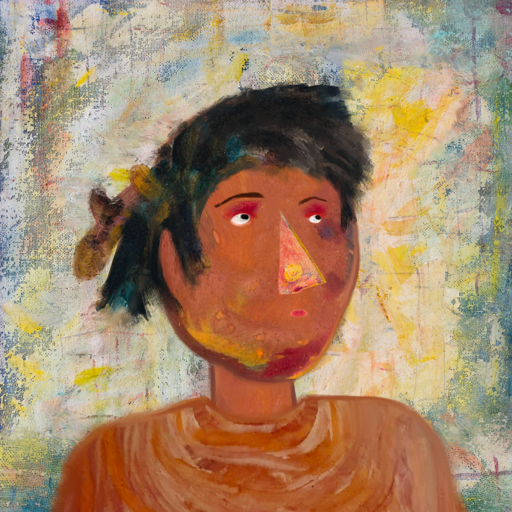
Background: Irani, Head And Neck Side: Mother_And_Son_Son, Face Side: Irani, Bust: Pious_Lady, Hair Side: Pipe, Head Accessory: Blank, Second Necklace: Blank, Necklace: Blank, Baby: Blank